Question: I'm tring to create a 'RatingBar' and it does not seem to be working. There appears to be two problems. First of all, when I don't try to do anything to it all in Java such as 'setRating()' the rating stars appear but over 20 stars appear with 5 set. On the other hand, when I try to call 'setRating()' it crashes with a 'NullPointerException'. I am displaying the ratings along with other information inside a popup window if that makes any difference.
This is the xml. Take note of difficultyPopup and terrainPopup:
'''
<ScrollView xmlns:android="http://schemas.android.com/apk/res/android"
android:layout_width="match_parent"
android:layout_height="wrap_content" >
<TableLayout
android:id="@+id/add_spot_layout"
android:layout_width="match_parent"
android:layout_height="wrap_content"
android:shrinkColumns="1"
android:stretchColumns="1" >
<TableRow
android:layout_marginBottom="2sp"
android:layout_marginTop="2sp" >
<TextView android:text="Distance:" />
<TextView android:id="@+id/distancePopup" />
</TableRow>
<TableRow
android:layout_marginBottom="2sp"
android:layout_marginTop="2sp" >
<TextView android:text="Address:" />
<TextView android:id="@+id/addrPopup" />
</TableRow>
<TableRow
android:layout_marginBottom="2sp"
android:layout_marginTop="2sp" >
<TextView android:text="Type:" />
<TextView android:id="@+id/typePopup" />
</TableRow>
<TableRow
android:layout_marginBottom="2sp"
android:layout_marginTop="2sp" >
<TextView android:text="Terrain:" />
<RatingBar
android:id="@+id/terrainPopup"
style="?android:attr/ratingBarStyleSmall"
android:layout_width="wrap_content"
android:layout_height="wrap_content"
android:isIndicator="true"
android:numStars="5"
android:rating="1"
android:stepSize="1"/>
</TableRow>
<TableRow>
<TextView android:text="Difficulty:" />
<RatingBar
android:id="@+id/difficultyPopup"
style="?android:attr/ratingBarStyleSmall"
android:layout_width="wrap_content"
android:layout_height="wrap_content"
android:isIndicator="true"
android:numStars="5"
android:rating="1"
android:stepSize="1"/>
</TableRow>
<TableRow
android:layout_marginBottom="2sp"
android:layout_marginTop="2sp" >
<TextView android:text="Description:" />
<TextView
android:id="@+id/descPopup"
android:gravity="top"
android:lines="2"
android:maxLines="2"
android:scrollHorizontally="false" />
</TableRow>
</TableLayout>
</ScrollView>
'''
This is the Java:
'''
public boolean onMarkerClick(Marker marker)
{
HashMap<String, String> details = markerMap.get(marker.getId());
Dialog dialog = new Dialog(MainActivity.this);
dialog.setContentView(R.layout.popup);
dialog.setTitle(details.get("name"));
dialog.setCancelable(true);
//there are a lot of settings, for dialog, check them all out!
//set up text
TextView textName = (TextView) dialog.findViewById(R.id.distancePopup);
textName.setText(details.get("distance"));
TextView textAddress= (TextView) dialog.findViewById(R.id.addrPopup);
String addr = details.get("address").equals("null") ? "" : details.get("address");
textAddress.setText(addr);
TextView textType = (TextView) dialog.findViewById(R.id.typePopup);
textType.setText(details.get("type"));
TextView textDesc = (TextView) dialog.findViewById(R.id.descPopup);
textDesc.setMovementMethod(new ScrollingMovementMethod());
textDesc.setText(details.get("description"));
RatingBar terrainRatingBar = (RatingBar) findViewById(R.id.terrainPopup); //No error here
System.out.println("Terrain: " + details.get("terrain"));//This works
terrainRatingBar.setRating(Float.parseFloat(details.get("terrain"))); //This does not work
float poo = difficultyRatingBar.getRating();
System.out.println("poo: " + poo);
//now that the dialog is set up, it's time to show it
dialog.show();
return false;
}
'''
Here is the error log:
'''
03-13 23:39:55.937: D/dalvikvm(19197): GC_CONCURRENT freed 2251K, 18% free 11141K/13447K, paused 1ms+2ms
03-13 23:39:56.047: D/dalvikvm(19197): GC_CONCURRENT freed 738K, 18% free 11099K/13447K, paused 2ms+2ms
03-13 23:40:01.717: D/CLIPBOARD(19197): Hide Clipboard dialog at Starting input: finished by someone else... !
03-13 23:40:04.027: D/AndroidRuntime(19197): Shutting down VM
03-13 23:40:04.027: W/dalvikvm(19197): threadid=1: thread exiting with uncaught exception (group=0x40c3f1f8)
03-13 23:40:04.032: E/AndroidRuntime(19197): FATAL EXCEPTION: main
03-13 23:40:04.032: E/AndroidRuntime(19197): java.lang.NullPointerException
03-13 23:40:04.032: E/AndroidRuntime(19197): at com.example.neatspots.MainActivity.onMarkerClick(MainActivity.java:461)
03-13 23:40:04.032: E/AndroidRuntime(19197): at com.google.android.gms.maps.GoogleMap$4.f(Unknown Source)
03-13 23:40:04.032: E/AndroidRuntime(19197): at com.google.android.gms.internal.an$a.onTransact(Unknown Source)
03-13 23:40:04.032: E/AndroidRuntime(19197): at android.os.Binder.transact(Binder.java:297)
03-13 23:40:04.032: E/AndroidRuntime(19197): at com.google.android.gms.maps.internal.IOnMarkerClickListener$Stub$Proxy.onMarkerClick(IOnMarkerClickListener.java:84)
03-13 23:40:04.032: E/AndroidRuntime(19197): at maps.z.by.a(Unknown Source)
03-13 23:40:04.032: E/AndroidRuntime(19197): at maps.y.ba.a(Unknown Source)
03-13 23:40:04.032: E/AndroidRuntime(19197): at maps.y.d.c(Unknown Source)
03-13 23:40:04.032: E/AndroidRuntime(19197): at maps.y.bj.a(Unknown Source)
03-13 23:40:04.032: E/AndroidRuntime(19197): at maps.y.v.c(Unknown Source)
03-13 23:40:04.032: E/AndroidRuntime(19197): at maps.y.bf.onSingleTapConfirmed(Unknown Source)
03-13 23:40:04.032: E/AndroidRuntime(19197): at maps.d.v.onSingleTapConfirmed(Unknown Source)
03-13 23:40:04.032: E/AndroidRuntime(19197): at maps.d.j.handleMessage(Unknown Source)
03-13 23:40:04.032: E/AndroidRuntime(19197): at android.os.Handler.dispatchMessage(Handler.java:99)
03-13 23:40:04.032: E/AndroidRuntime(19197): at android.os.Looper.loop(Looper.java:137)
03-13 23:40:04.032: E/AndroidRuntime(19197): at android.app.ActivityThread.main(ActivityThread.java:4507)
03-13 23:40:04.032: E/AndroidRuntime(19197): at java.lang.reflect.Method.invokeNative(Native Method)
03-13 23:40:04.032: E/AndroidRuntime(19197): at java.lang.reflect.Method.invoke(Method.java:511)
03-13 23:40:04.032: E/AndroidRuntime(19197): at com.android.internal.os.ZygoteInit$MethodAndArgsCaller.run(ZygoteInit.java:790)
03-13 23:40:04.032: E/AndroidRuntime(19197): at com.android.internal.os.ZygoteInit.main(ZygoteInit.java:557)
03-13 23:40:04.032: E/AndroidRuntime(19197): at dalvik.system.NativeStart.main(Native Method)
'''
It appears that terrainRatingBar.getRating() throws the same error as well.
The NPE was fixed by Cristian but the layout problem still persists:

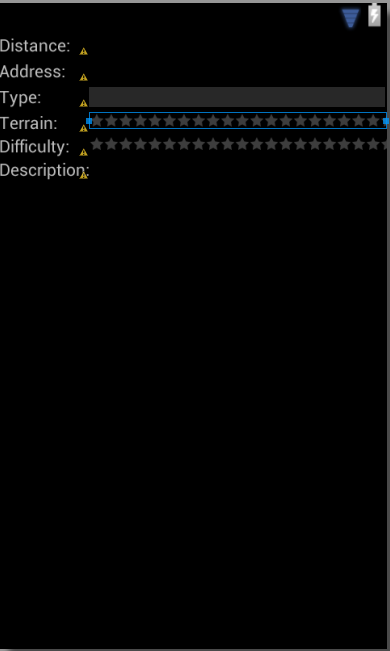
Answer: Use this instead:
'''
RatingBar terrainRatingBar = (RatingBar) dialog.findViewById(R.id. terrainPopup);
'''
instead of:
'''
RatingBar terrainRatingBar = (RatingBar) findViewById(R.id. terrainPopup);
'''